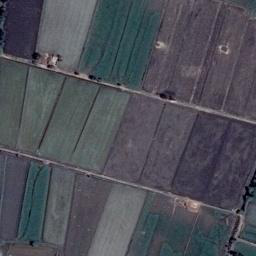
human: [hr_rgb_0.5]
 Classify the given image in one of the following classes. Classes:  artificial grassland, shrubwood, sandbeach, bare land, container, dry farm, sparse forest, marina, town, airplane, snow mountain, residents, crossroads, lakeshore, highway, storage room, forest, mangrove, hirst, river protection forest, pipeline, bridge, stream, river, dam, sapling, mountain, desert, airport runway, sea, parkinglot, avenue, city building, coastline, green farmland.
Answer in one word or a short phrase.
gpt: green farmland